Question: Count the number of objects in the diagram.
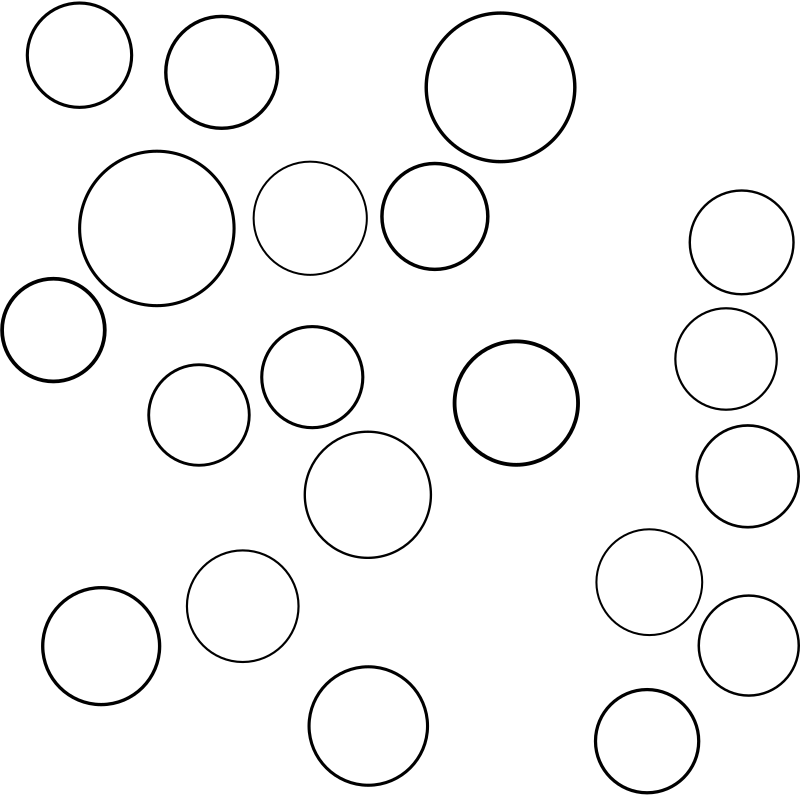
Answer: 20